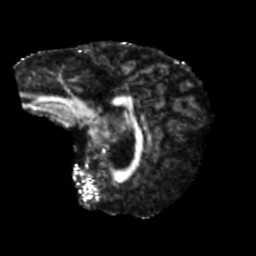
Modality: FA
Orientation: sagittal
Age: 59
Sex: female
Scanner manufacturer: siemens
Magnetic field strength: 3 T
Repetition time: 5.25 s
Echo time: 0.08 s